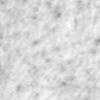
Label: no_change